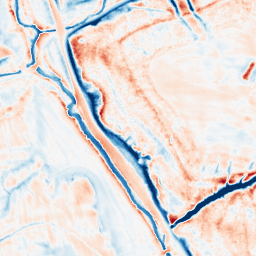
Category: classical
Decomposition family: gaussian
Decomposition parameters: sigma: 5
Upsampling method: sinc_hamming
Upsampling parameters: scale: 2
kernel_size: 4
Upsampling scale: 2